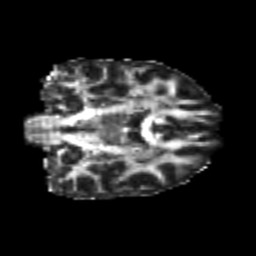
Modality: FA
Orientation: coronal
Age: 24
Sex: female
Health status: healthy
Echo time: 0.074 s